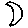
Label: moon